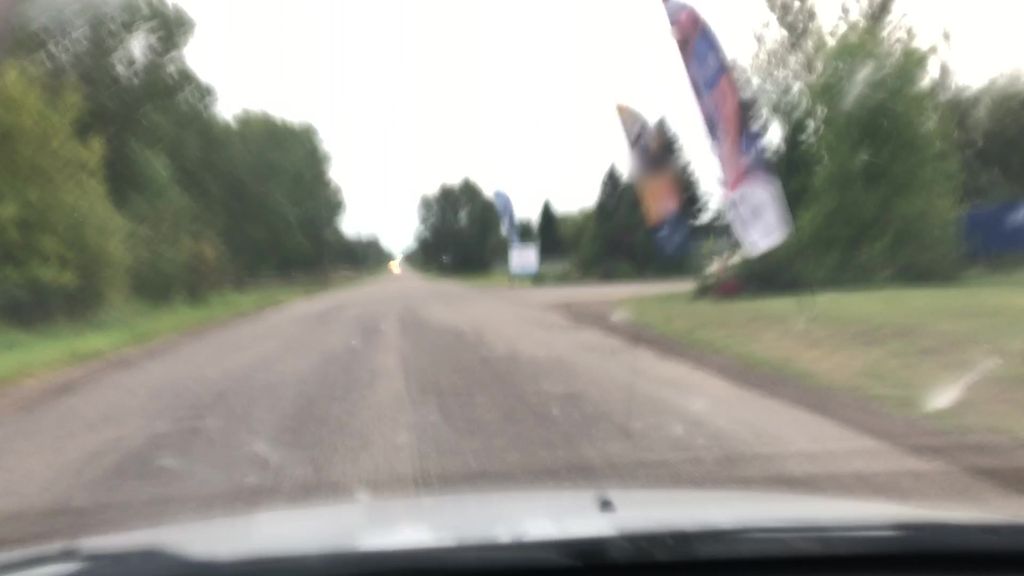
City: edmonton